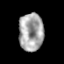
Tissue: prostate
Cell type: Myeloid cells
Senescence score: 0.2494
Nuclear area (px): 914
Mean DAPI intensity: 166.096